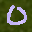
Label: 0